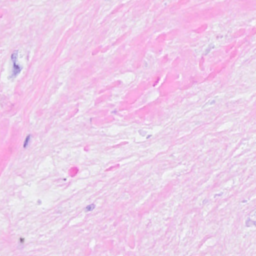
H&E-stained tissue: Breast